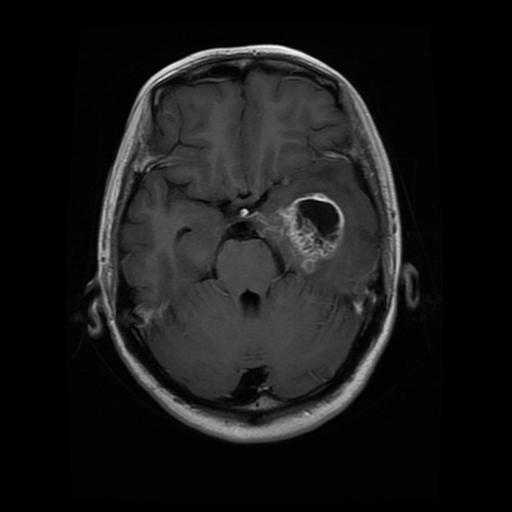
Label: glioma